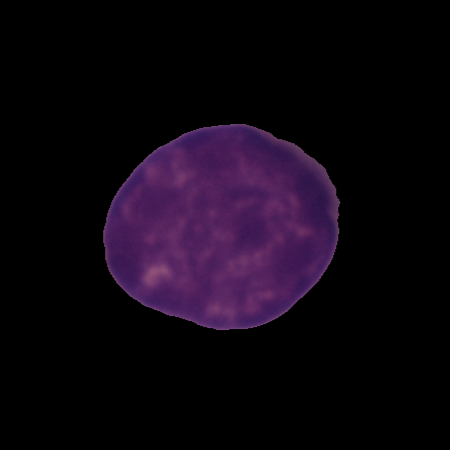
Label: cancer